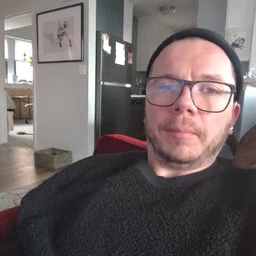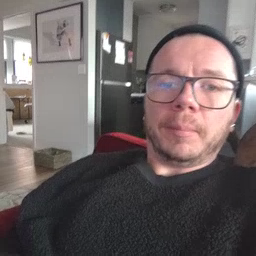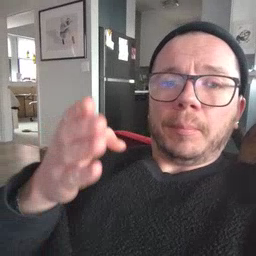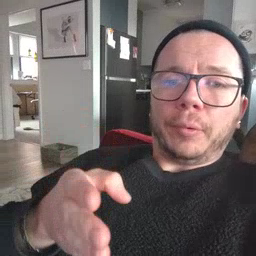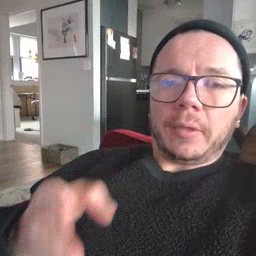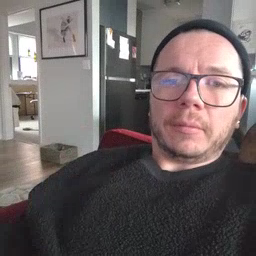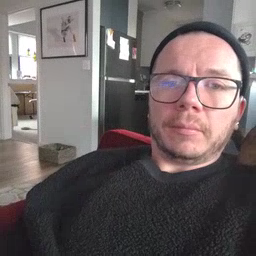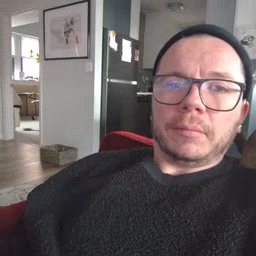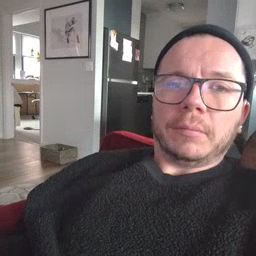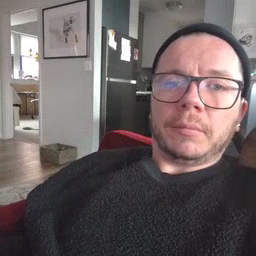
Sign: person